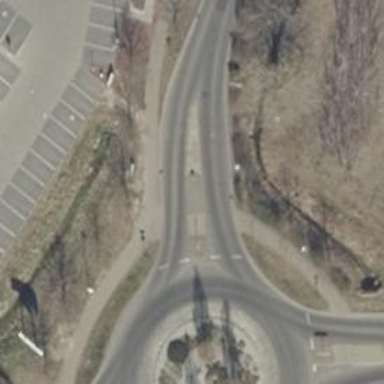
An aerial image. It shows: Unmarked crossing with traffic island.